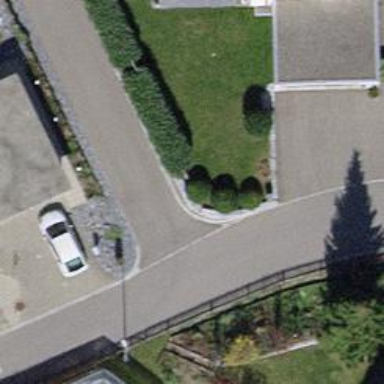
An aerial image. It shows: Hedge acting as barrier.